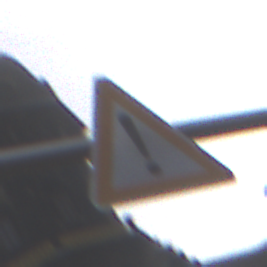
Verkehrszeichen: Gefahrenstelle
Umgebung: Outdoor, Urban
Tageszeit: MorningAfternoon
Wetter: PartlyCloudy
Licht: Natural
Jahreszeit: NotSpecified
Kontrast: LowContrast